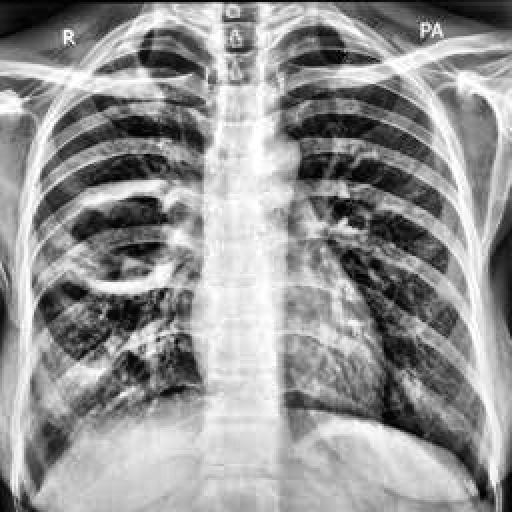
Finding: TUBERCULOSIS